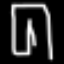
Label: pants